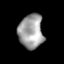
Tissue: prostate
Cell type: T cells
Senescence score: 0.7654
Nuclear area (px): 825
Mean DAPI intensity: 159.232